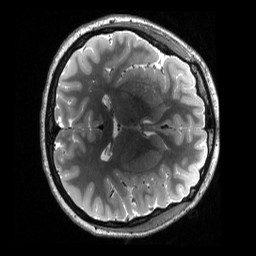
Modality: T2w
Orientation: axial
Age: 19
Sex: female
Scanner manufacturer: siemens
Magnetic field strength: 3 T
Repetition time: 3.2 s
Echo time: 0.563 s